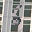
Label: 6